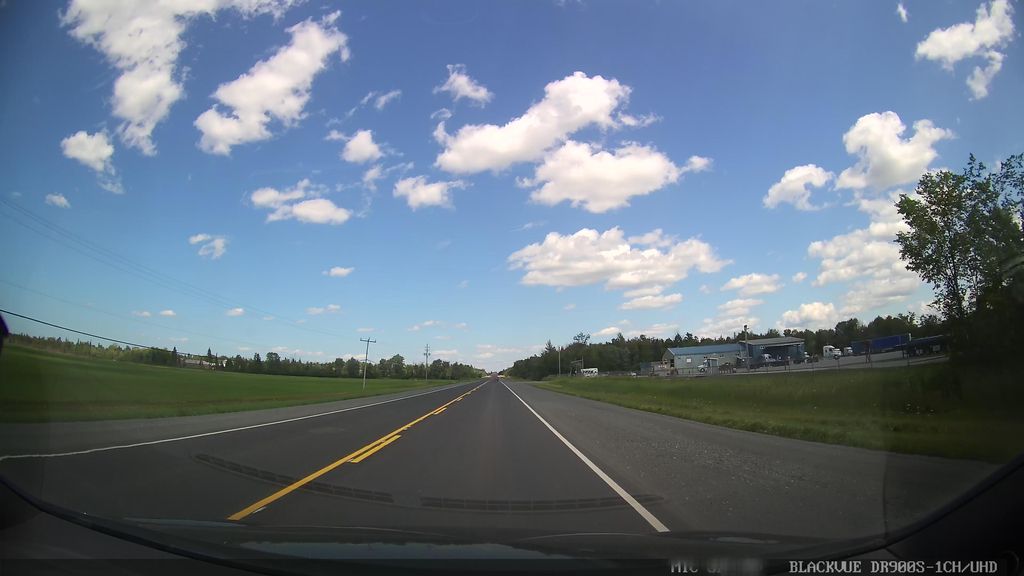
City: ottawa-gatineau